Interaction volume radius: 10 \u00c5
Interaction volume height: 35 \u00c5
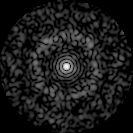
Disorder parameter: 0.8322